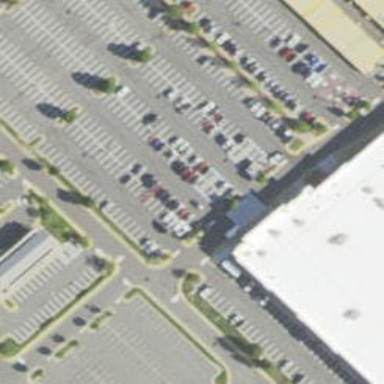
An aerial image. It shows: Parking space.